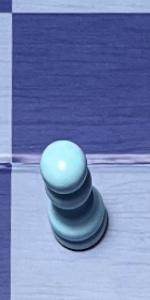
Label: Pawn_White